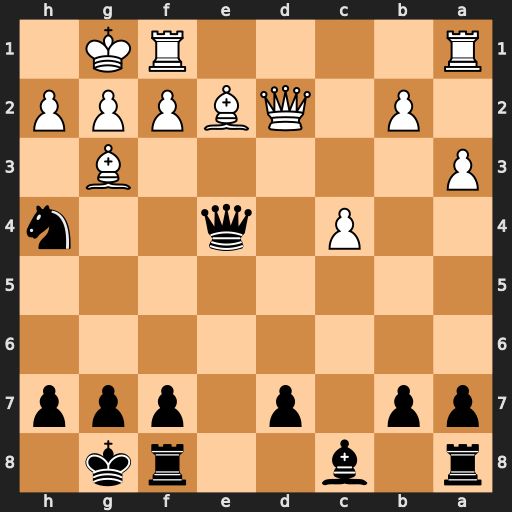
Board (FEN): r1b2rk1/pp1p1ppp/8/8/2P1q2n/P5B1/1P1QBPPP/R4RK1
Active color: b
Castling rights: -
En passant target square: -
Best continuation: Qxg2#